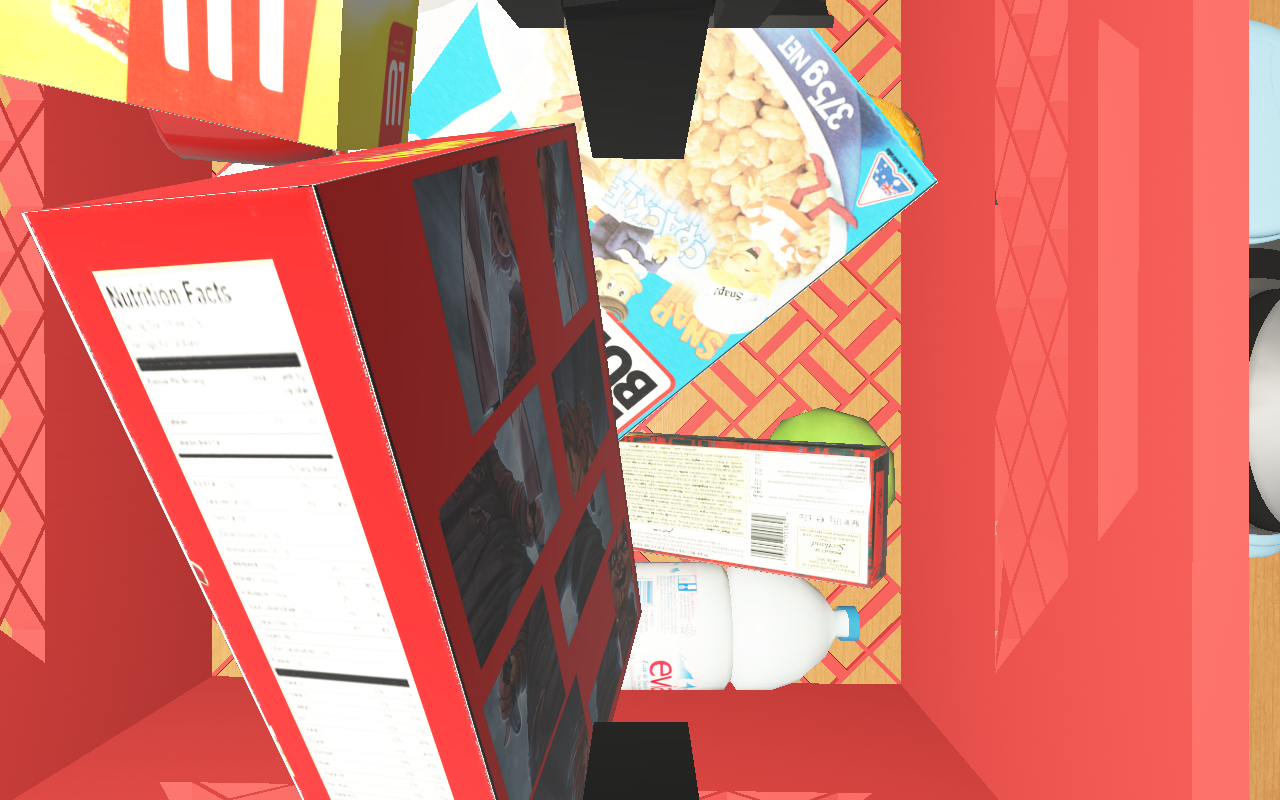
Objects in the scene:
carafe
water bottle
apple
orange
plate
cereal box